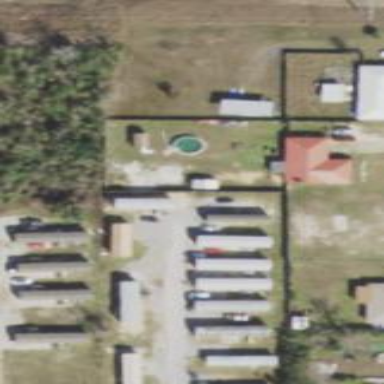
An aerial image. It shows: Residential area designated as trailer park.